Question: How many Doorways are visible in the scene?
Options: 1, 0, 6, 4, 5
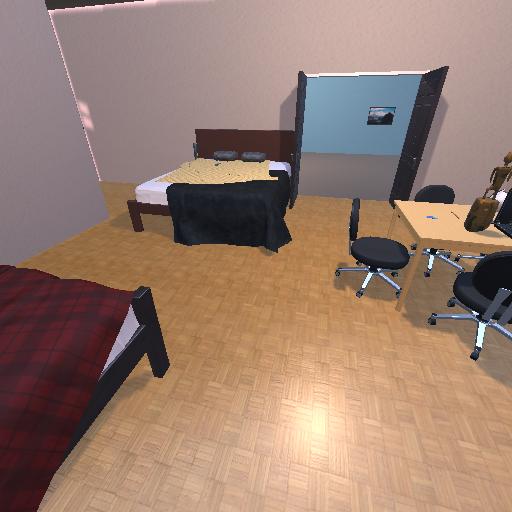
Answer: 1